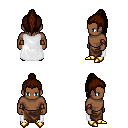
a pixel art fantasy rpg character, male body template, human, dark skin, white cape, robe skirt, brown long topknot hairstyle, cloth bracers, gold boots, four views (front, back, left, right), 2x2 character sprite sheet, small pixel art, hard edges, no anti-aliasing